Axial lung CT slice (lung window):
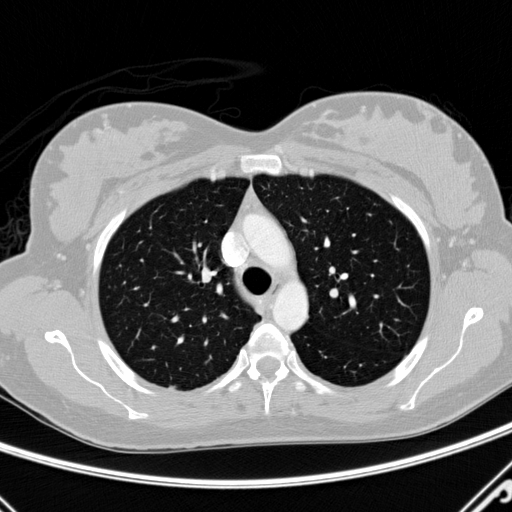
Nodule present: yes
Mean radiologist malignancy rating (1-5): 3